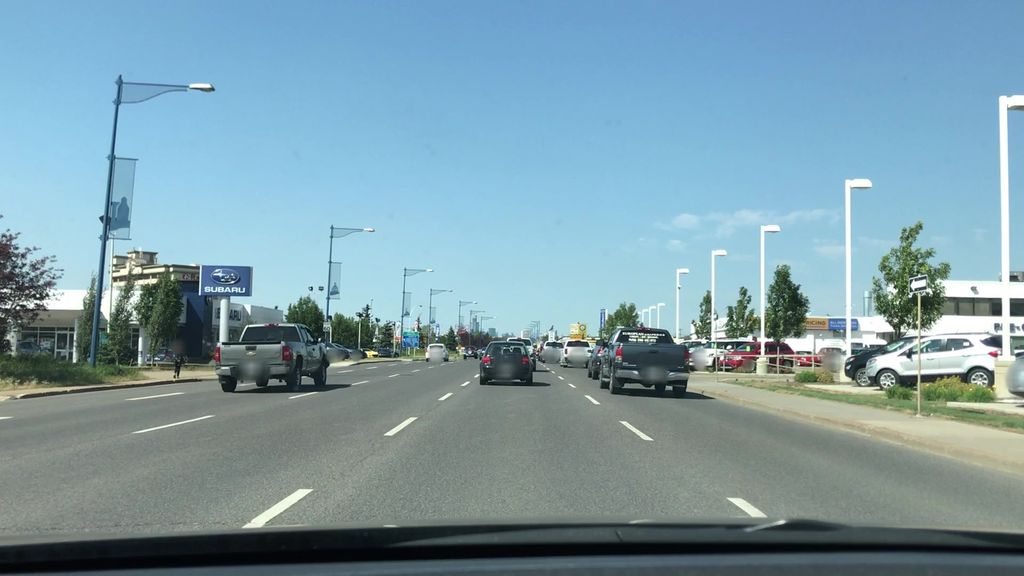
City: edmonton